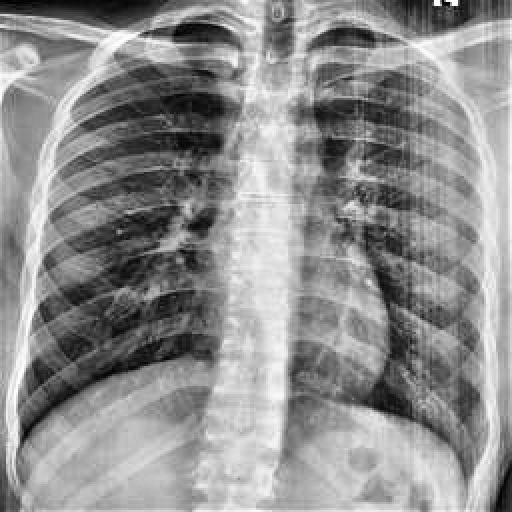
Finding: NORMAL